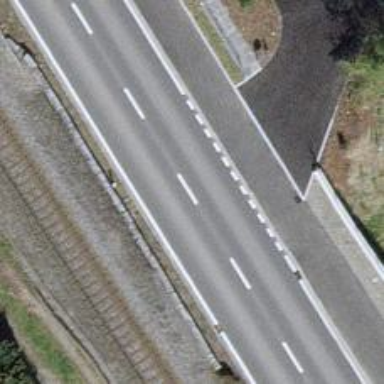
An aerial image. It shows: Primary highway with cycle track on the right.